Question: I'm having a bad time with flexbox right now. I want to create this sort of structure:

Which basically is a list of elements which have subelements. Each element may have more or less items at a given time.
This is what I tried:
'''
<div class="list">
<div class="element">
<h3 class="element-title">Title 1</h3>
<div class="element-items">
<div class="item">Item 1</div>
<div class="item">Item 2</div>
<div class="item">Item 3</div>
</div>
</div>
<div class="element">
<h3 class="element-title">Title 2</h3>
<div class="element-items">
<div class="item">Item 1</div>
<div class="item">Item 2</div>
</div>
</div>
<div class="element">
<h3 class="element-title">Title 3</h3>
<div class="element-items">
<div class="item">Item 1</div>
<div class="item">Item 2</div>
</div>
</div>
<div class="element">
<h3 class="element-title">Title 4</h3>
<div class="element-items">
<div class="item">Item 1</div>
<div class="item">Item 2</div>
</div>
</div>
</div>
'''
Markup is quite basic.
Here's the CSS (Sass):
'''
.list {
display: flex;
flex-wrap: wrap;
}
.element-items {
display: flex;
}
.element {
& + & {
margin-left: 100px;
}
}
.item {
background: #fff;
border-radius: 6px;
flex-basis: 140px;
flex-shrink: 0;
color: #ccc;
font-size: 11px;
& + & {
margin-left: 30px;
}
}
'''
However, 'element-items' doesn't get the width that should have given the width of the child elements and it overlaps in an awful way.
Code is on a Codepen, to play with: <URL>
Can anyone suggest what could be wrong?
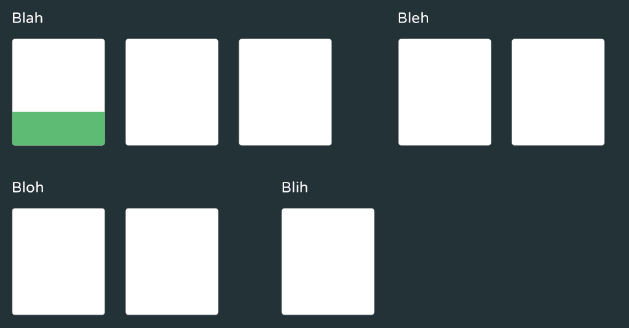
Answer: <URL>
'''
.item {
background: #fff;
border-radius: 6px;
flex-basis: 140px;
width: 140px;
flex-shrink: 0;
color: #ccc;
font-size: 11px;
height: 140px;
}
'''
Another option is to set 'flex-basis' on '.element'.